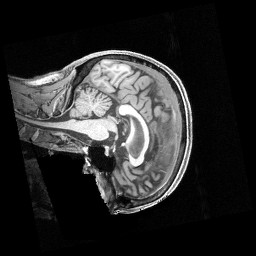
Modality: T1w
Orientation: sagittal
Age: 70
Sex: female
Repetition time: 2.4 s
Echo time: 0.00222 s